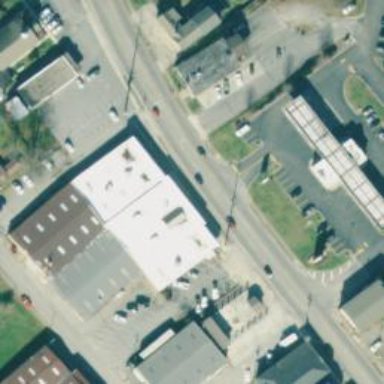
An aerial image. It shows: Hardware shop located within building.